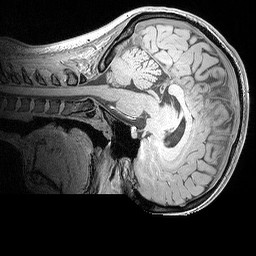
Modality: MP2RAGE
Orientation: sagittal
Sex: female
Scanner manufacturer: siemens
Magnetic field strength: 3 T
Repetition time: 5 s
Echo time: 0.00292 s